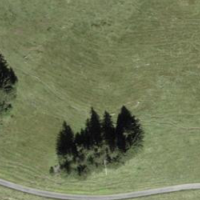
EUNIS habitat code: 25
Species observed at this site:
Omocestus viridulus
Stauroderus scalaris
Euthystira brachyptera